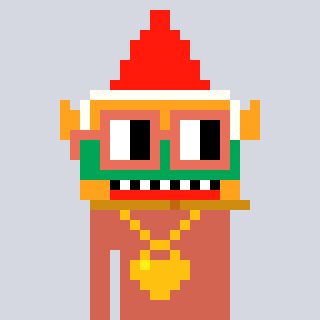
a pixel art character with square orange glasses, a gnome-shaped head and a peachy-colored body on a cool background